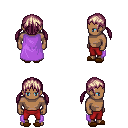
a pixel art fantasy rpg character, male body template, human, dark skin, lavender cape, red pants, white blonde twin-tailed hairstyle, brown slippers, four views (front, back, left, right), 2x2 character sprite sheet, small pixel art, hard edges, no anti-aliasing